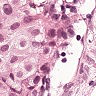
Metastatic tissue present: yes